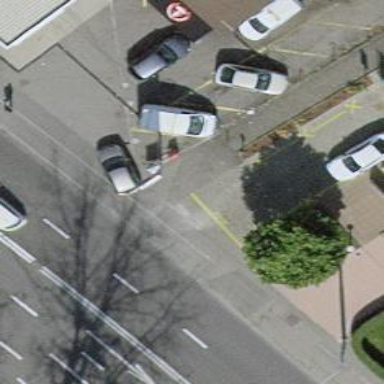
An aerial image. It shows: Bollard barrier.